Question: I'm looking for example of a tip dialog box with a arrow to point to a view. I try to use a QuickAction (<URL> modified to start on Activity initialize, but the show method of all QuickActions examples I get needs a click action to start because the have a method like this:
'''
public void show(View anchor){
...
showAtLocation(anchor, Gravity.NO_GRAVITY, 0, mPopupY);
}
'''
I find a image of example:

Any help?
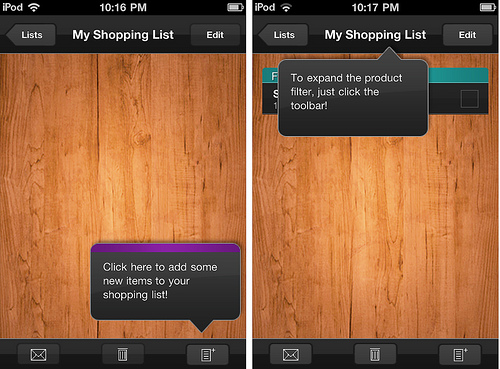
Answer: After a serach about getLocationOnScreen() I change my code to invoke quickaction show method like this:
'''
public void onWindowFocusChanged(boolean hasFocus) {
super.onWindowFocusChanged(hasFocus);
if(hasFocus)
quickAction.show(myView);
'''
}